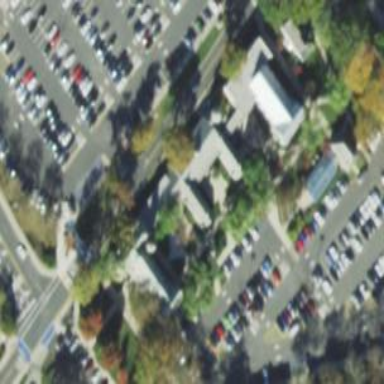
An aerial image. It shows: View of university building.